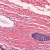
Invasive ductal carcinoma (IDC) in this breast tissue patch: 1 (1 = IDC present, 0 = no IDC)